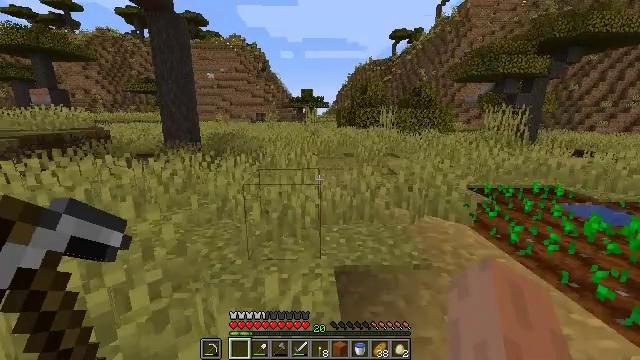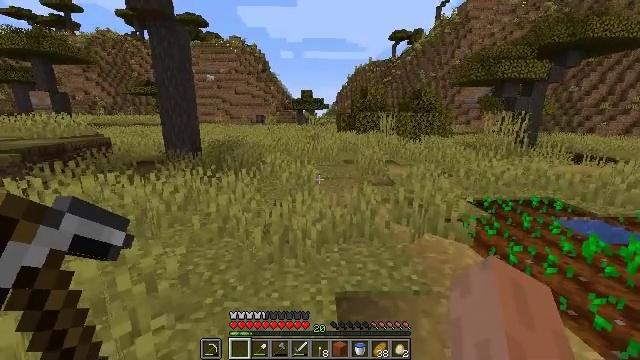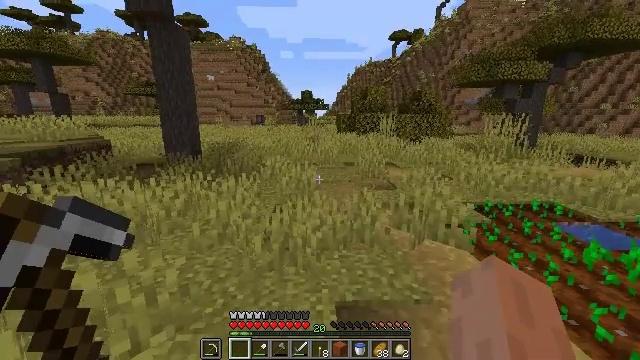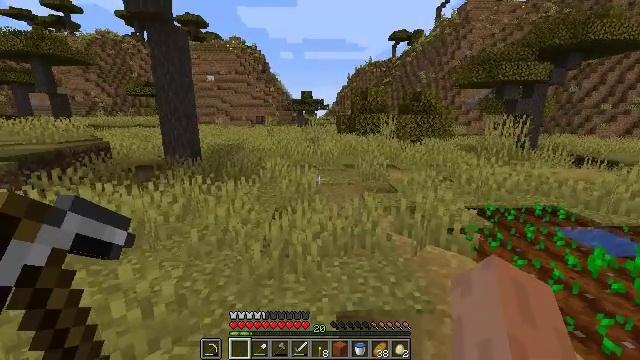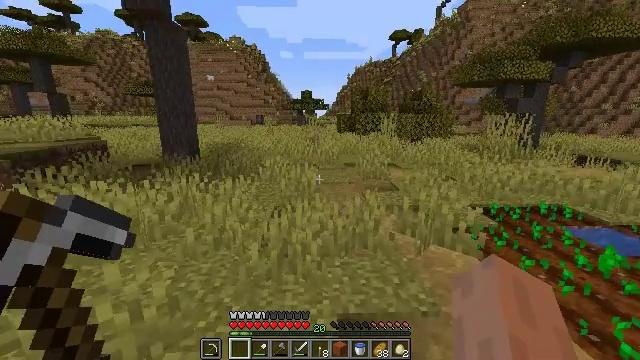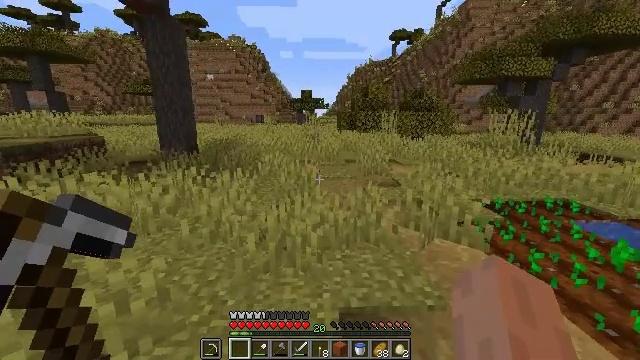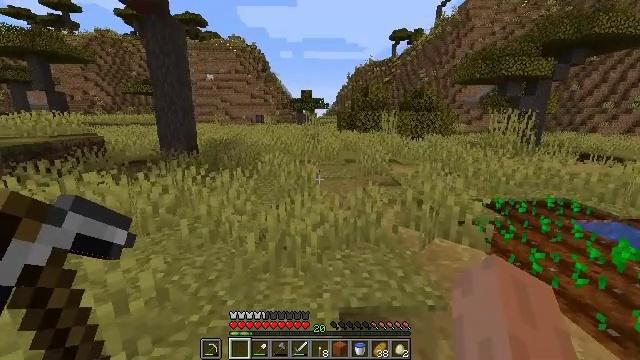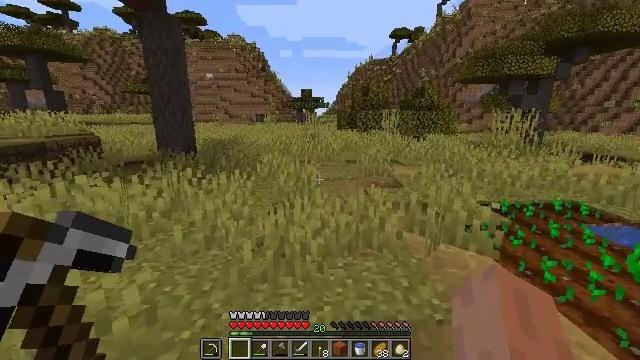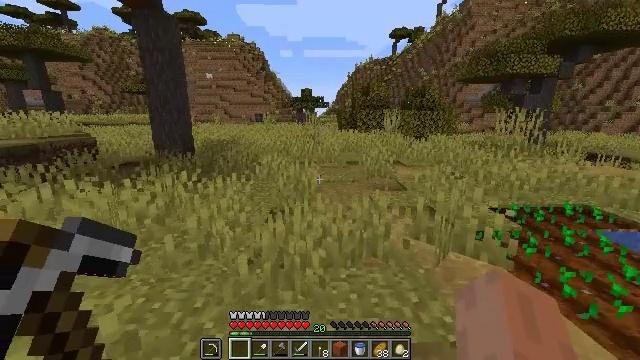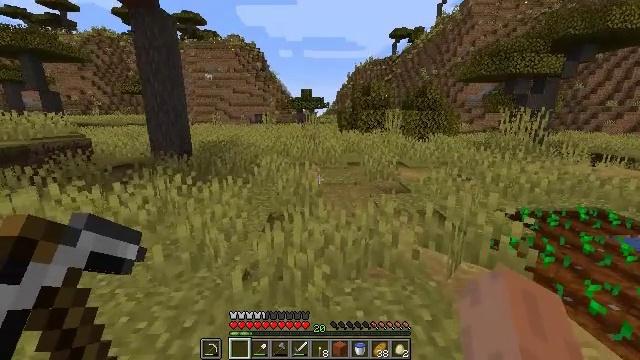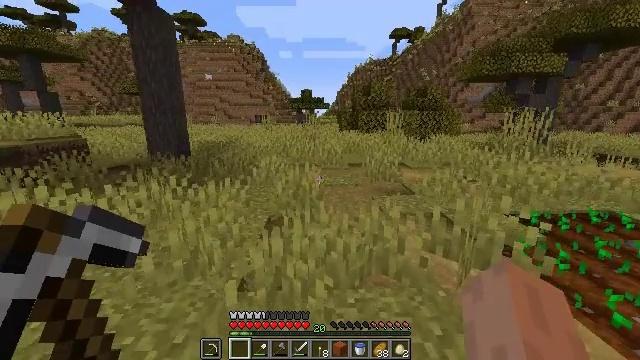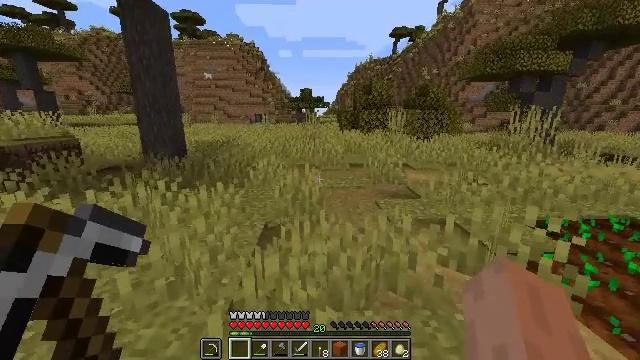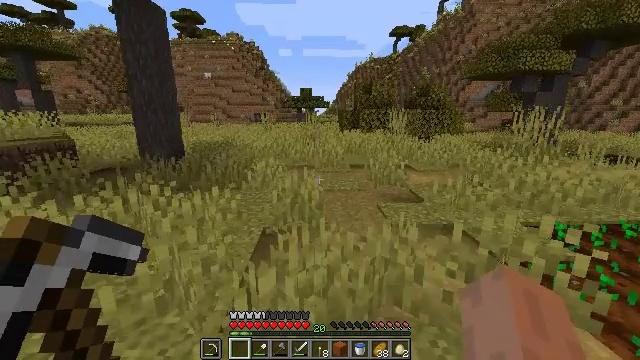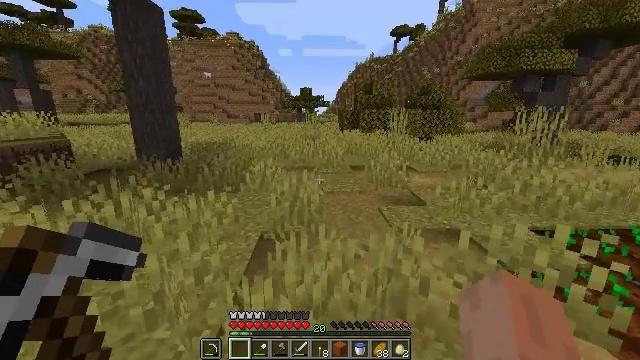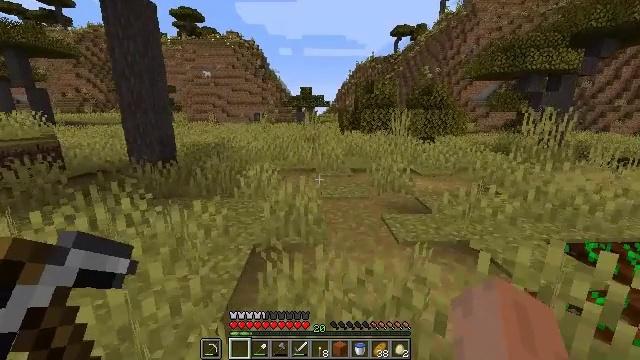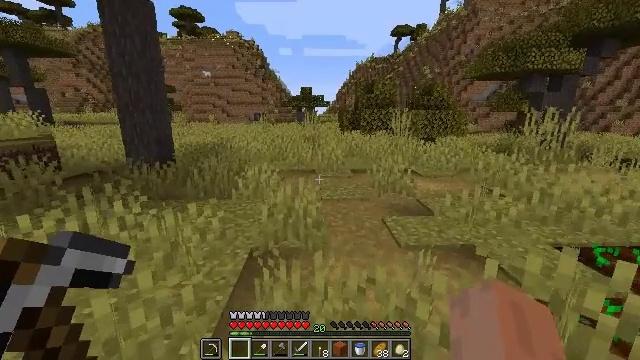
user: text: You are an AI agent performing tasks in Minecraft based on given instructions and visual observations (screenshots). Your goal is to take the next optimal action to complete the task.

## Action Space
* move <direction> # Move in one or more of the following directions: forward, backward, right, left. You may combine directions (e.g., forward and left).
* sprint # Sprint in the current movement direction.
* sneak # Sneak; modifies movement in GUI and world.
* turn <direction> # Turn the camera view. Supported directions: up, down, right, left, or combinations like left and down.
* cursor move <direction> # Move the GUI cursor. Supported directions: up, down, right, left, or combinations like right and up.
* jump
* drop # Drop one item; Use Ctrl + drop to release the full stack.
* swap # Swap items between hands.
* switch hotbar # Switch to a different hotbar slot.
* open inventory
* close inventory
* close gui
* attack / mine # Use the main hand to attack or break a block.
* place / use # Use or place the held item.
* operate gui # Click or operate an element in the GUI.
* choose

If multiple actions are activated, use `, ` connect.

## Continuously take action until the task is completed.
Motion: motion action
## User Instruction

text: Remove an iron pickaxe from the inventory.
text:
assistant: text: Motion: move forward, jump
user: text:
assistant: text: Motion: move forward, jump
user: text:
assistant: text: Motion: move forward, jump
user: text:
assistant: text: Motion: move forward
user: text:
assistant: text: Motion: move forward
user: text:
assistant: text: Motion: move forward
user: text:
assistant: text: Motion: move forward
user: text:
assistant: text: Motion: move forward
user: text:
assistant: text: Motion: move forward
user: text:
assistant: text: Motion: move forward
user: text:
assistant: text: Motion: move forward
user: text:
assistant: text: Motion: move forward
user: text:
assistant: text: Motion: move forward
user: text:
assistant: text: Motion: move forward
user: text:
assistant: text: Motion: move forward
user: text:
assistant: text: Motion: move forward
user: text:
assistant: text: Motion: move forward
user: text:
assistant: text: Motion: move forward
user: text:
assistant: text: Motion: move forward
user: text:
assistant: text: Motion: move forward
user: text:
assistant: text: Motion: move forward
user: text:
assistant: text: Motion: move forward
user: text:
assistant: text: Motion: move forward
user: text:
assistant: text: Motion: move forward
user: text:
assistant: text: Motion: move forward
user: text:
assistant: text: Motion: move forward
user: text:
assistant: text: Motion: move forward
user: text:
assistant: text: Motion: move forward
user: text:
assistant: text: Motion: move forward
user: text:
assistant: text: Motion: move forward